Question: I have a podspec with the below dependency:
'''
s.dependency "couchbase-lite-ios", "~> 1.0"
'''
When I lint the spec file, I get:
'''
pod spec lint --no-clean
...
fatal error: 'CouchbaseLite/CouchbaseLite.h' file not found
'''
Unlike the other dependencies I'm using, this pod contains a framework instead of .h/.m files. The podspec for 'couchbase-lite-ios' was just updated, so I assume it's still valid.

<URL>
I've been trying to figure this out for a while. Does anyone have any idea what the cause could be?
Also, if I do 'pod install' and build the project, everything get's linked correctly.
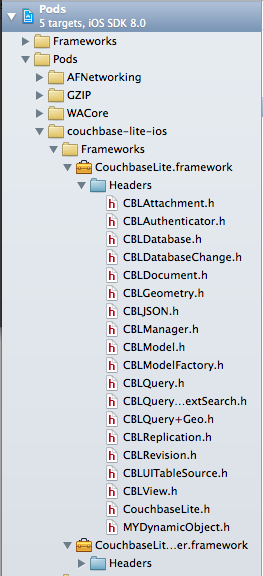
Answer: I changed
'''
#import <CouchbaseLite/CouchbaseLite.h>
'''
to
'''
#import "CouchbaseLite.h"
'''